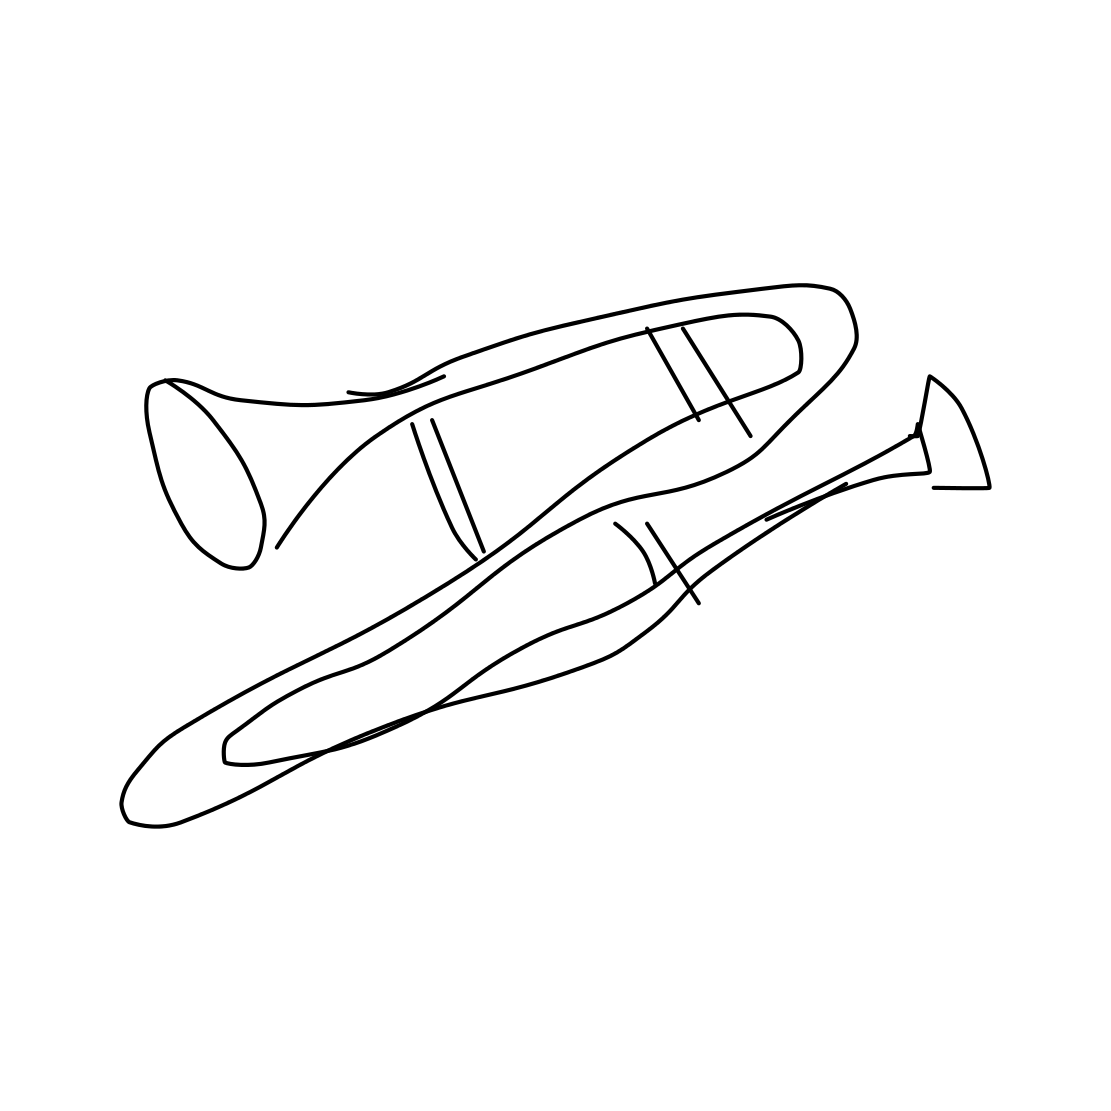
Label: trombone